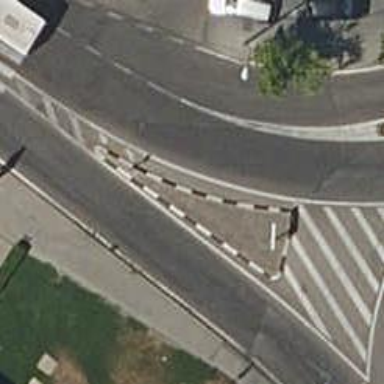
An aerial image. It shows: Public transport stop position.